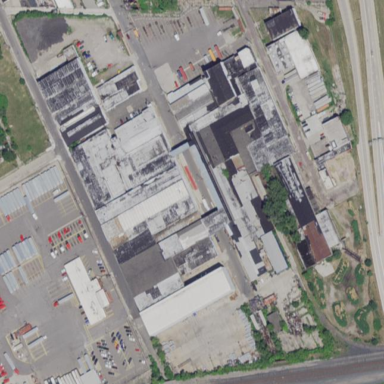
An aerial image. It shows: Industrial area.